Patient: sex F, age 62
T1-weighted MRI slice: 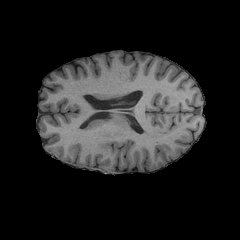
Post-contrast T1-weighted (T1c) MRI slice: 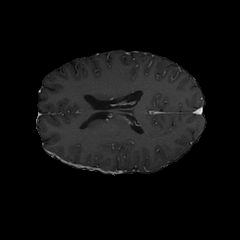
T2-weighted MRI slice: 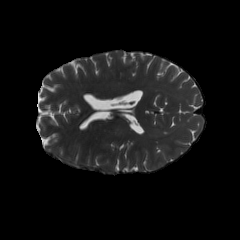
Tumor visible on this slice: no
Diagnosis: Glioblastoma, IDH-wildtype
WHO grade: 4